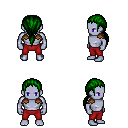
a pixel art fantasy rpg character, male body template, dark elf, purple skin, leather shoulder armor, red pants, green ponytail hairstyle, four views (front, back, left, right), 2x2 character sprite sheet, small pixel art, hard edges, no anti-aliasing